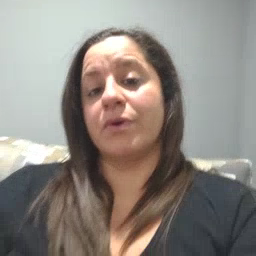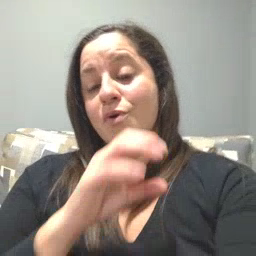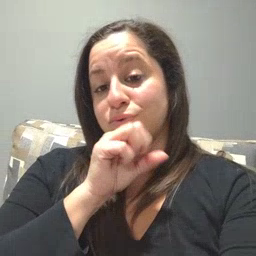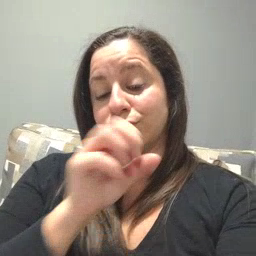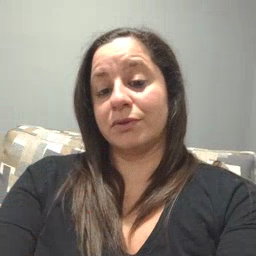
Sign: orange